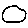
Label: circle